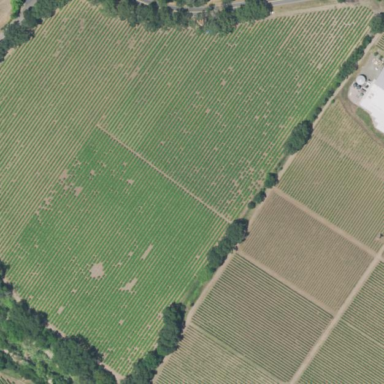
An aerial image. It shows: Vineyard with grape crops.